Question: I am trying to dynamically code this image using HTML5 Canvas/Javascript:

The hole in the middle must be transparent, because I am superimposing this image onto a background. My code draws two oval paths, one inside the other.
I am assuming that the best way to do this is by creating a clipping region that allows a fill inside the larger oval but outside the smaller one. How do I do this? Please help!
My code (does not resolve the problem because it uses a white-out fill for the smaller oval):
'''
var canvas = document.getElementById("myCanvas");
var context = canvas.getContext("2d");
//parameters of the ovals;
var height = 20;
var curve1 = 0.56;
var curve2 = 0.44;
var width_ratio = 0.38;
var x_pos = 0;
var y_pos = 0;var x1 = x_pos;
var y1 = y_pos - height/2;
var x2 = x_pos + height * width_ratio;
var y2 = y_pos;
var x3 = x_pos;
var y3 = y_pos + height/2;
var x4 = x_pos - height * width_ratio;
var y4 = y_pos;
var xv1 = x1 + ((x2 - x1) * curve1);
var yv1 = y1;
var xv2 = x2;
var yv2 = y1 + ((y2 - y1) * curve2);
var xv3 = x2;
var yv3 = y2 + (height/2 - (height/2 * curve2));
var xv4 = xv1;
var yv4 = y3;
var xv5 = x3 - ((x2 - x1) * curve1);
var yv5 = y3;
var xv6 = x4;
var yv6 = yv3;
var xv7 = x4;
var yv7 = y4 - (height/2 - (height/2 * curve2));
var xv8 = x1 - ((x2 - x1) * curve1);
var yv8 = y1;
var x5 = x1;
var y5 = y1 + height / 10;
var x6 = x2 - height / 5;//x2
var y6 = y2;//y2
var x7 = x5;//x3
var y7 = y3 - height / 10;//y3
var x8 = x4 + height / 5;
var y8 = y4;//y4
var xv9 = x5 + ((x6 - x5) * curve1);//xv1
var yv9 = y5;//yv1
var xv10 = x6;//xv2
var yv10 = y5 + ((y6 - y5) * curve2);//yv2
var xv11 = x6;//xv3
var yv11 = y7 - ((y7 - y6) * curve2);//yv3
var xv12 = xv9;//xv4
var yv12 = y7;//yv4
var xv13 = x5 - ((x6 - x5) * curve1);//xv5
var yv13 = y7;//yv5
var xv14 = x7 - height / 5;//xv6
var yv14 = yv11;//yv6
var xv15 = x8;//xv7
var yv15 = yv10;
var xv16 = x5 - ((x6 - x5) * curve1);
var yv16 = yv9;
context.save();
context.scale(5,5);
context.translate(50, 50);
context.rotate(60*Math.PI/180);
context.beginPath();
context.fillStyle = "black";
context.moveTo(x1,y1); //0,0
context.bezierCurveTo(xv1,yv1,xv2,yv2,x2,y2);
context.bezierCurveTo(xv3,yv3,xv4,yv4,x3,y3);
context.bezierCurveTo(xv5,yv5,xv6,yv6,x4,y4);
context.bezierCurveTo(xv7,yv7,xv8,yv8,x1,y1);
context.closePath();
context.fill();
//context.clip()??? ---- HELP HERE!
context.beginPath();
context.fillStyle = "white";
context.moveTo(x5,y5); //0,0
context.bezierCurveTo(xv9,yv9,xv10,yv10,x6,y6);
context.bezierCurveTo(xv11,yv11,xv12,yv12,x7,y7);
context.bezierCurveTo(xv13,yv13,xv14,yv14,x8,y8);
context.bezierCurveTo(xv15,yv15,xv16,yv16,x5,y5);
context.closePath();
context.fill();//doesn't really work for my purposes
'''
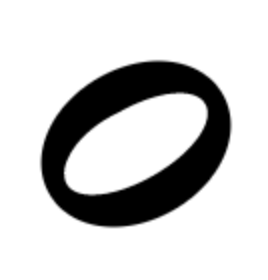
Answer: You just need to reverse the second path. Also don't create a new path with 'beginPath' between the two paths.
Example uses your code with modifications to create a clip area. I then draw a large rectangle over the top of it to show what the clip shape is.
Also you should use arrays when you have large sets of numbers. Will save you a lot of typing.
'''
var context = canvas.getContext("2d");
//parameters of the ovals;
var height = 20;
var curve1 = 0.56;
var curve2 = 0.44;
var width_ratio = 0.38;
var x_pos = 0;
var y_pos = 0;var x1 = x_pos;
var y1 = y_pos - height/2;
var x2 = x_pos + height * width_ratio;
var y2 = y_pos;
var x3 = x_pos;
var y3 = y_pos + height/2;
var x4 = x_pos - height * width_ratio;
var y4 = y_pos;
var xv1 = x1 + ((x2 - x1) * curve1);
var yv1 = y1;
var xv2 = x2;
var yv2 = y1 + ((y2 - y1) * curve2);
var xv3 = x2;
var yv3 = y2 + (height/2 - (height/2 * curve2));
var xv4 = xv1;
var yv4 = y3;
var xv5 = x3 - ((x2 - x1) * curve1);
var yv5 = y3;
var xv6 = x4;
var yv6 = yv3;
var xv7 = x4;
var yv7 = y4 - (height/2 - (height/2 * curve2));
var xv8 = x1 - ((x2 - x1) * curve1);
var yv8 = y1;
var x5 = x1;
var y5 = y1 + height / 10;
var x6 = x2 - height / 5;//x2
var y6 = y2;//y2
var x7 = x5;//x3
var y7 = y3 - height / 10;//y3
var x8 = x4 + height / 5;
var y8 = y4;//y4
var xv9 = x5 + ((x6 - x5) * curve1);//xv1
var yv9 = y5;//yv1
var xv10 = x6;//xv2
var yv10 = y5 + ((y6 - y5) * curve2);//yv2
var xv11 = x6;//xv3
var yv11 = y7 - ((y7 - y6) * curve2);//yv3
var xv12 = xv9;//xv4
var yv12 = y7;//yv4
var xv13 = x5 - ((x6 - x5) * curve1);//xv5
var yv13 = y7;//yv5
var xv14 = x7 - height / 5;//xv6
var yv14 = yv11;//yv6
var xv15 = x8;//xv7
var yv15 = yv10;
var xv16 = x5 - ((x6 - x5) * curve1);
var yv16 = yv9;
context.save();
context.scale(5,5);
context.translate(50, 50);
context.rotate(60*Math.PI/180);
context.beginPath();
context.fillStyle = "black";
context.moveTo(x1,y1); //0,0
context.bezierCurveTo(xv1,yv1,xv2,yv2,x2,y2);
context.bezierCurveTo(xv3,yv3,xv4,yv4,x3,y3);
context.bezierCurveTo(xv5,yv5,xv6,yv6,x4,y4);
context.bezierCurveTo(xv7,yv7,xv8,yv8,x1,y1);
context.moveTo(x5,y5); //0,0
context.bezierCurveTo(xv16,yv16,xv15,yv15,x8,y8);
context.bezierCurveTo(xv14,yv14,xv13,yv13,x7,y7);
context.bezierCurveTo(xv12,yv12,xv11,yv11,x6,y6);
context.bezierCurveTo(xv10,yv10,xv9,yv9,x5,y5);
context.clip();
//context.setTransform(1,0,0,1,0,0)
context.fillRect(-500,-500,1024,1024);
'''
'''
<canvas id = "canvas" width = 1024 height = 1024></canvas>
'''